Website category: camera
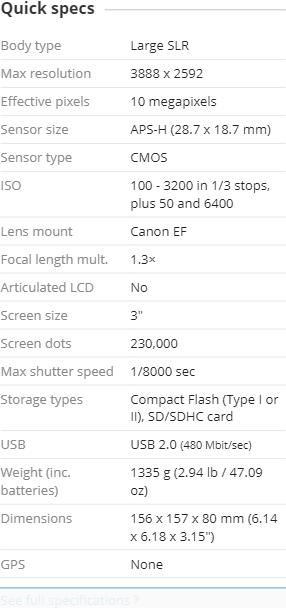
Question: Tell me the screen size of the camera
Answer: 3

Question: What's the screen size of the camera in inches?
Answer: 3

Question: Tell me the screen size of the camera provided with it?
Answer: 3

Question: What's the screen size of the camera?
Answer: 3

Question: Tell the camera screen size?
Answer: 3

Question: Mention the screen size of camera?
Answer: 3

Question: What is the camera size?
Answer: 3

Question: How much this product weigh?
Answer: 1335 g (2.94 lb / 47.09 oz )

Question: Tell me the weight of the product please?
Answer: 1335 g (2.94 lb / 47.09 oz )

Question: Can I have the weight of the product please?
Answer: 1335 g (2.94 lb / 47.09 oz )

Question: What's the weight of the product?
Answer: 1335 g (2.94 lb / 47.09 oz )

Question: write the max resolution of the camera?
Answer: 3888 x 2592

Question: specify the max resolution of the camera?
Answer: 3888 x 2592

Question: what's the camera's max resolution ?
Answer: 3888 x 2592

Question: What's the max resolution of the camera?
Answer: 3888 x 2592

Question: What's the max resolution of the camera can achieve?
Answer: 3888 x 2592

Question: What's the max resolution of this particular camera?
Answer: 3888 x 2592

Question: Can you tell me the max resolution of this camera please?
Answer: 3888 x 2592

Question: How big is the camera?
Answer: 156 x 157 x 80 mm (6.14 x 6.18 x 3.15 )

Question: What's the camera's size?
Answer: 156 x 157 x 80 mm (6.14 x 6.18 x 3.15 )

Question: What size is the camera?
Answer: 156 x 157 x 80 mm (6.14 x 6.18 x 3.15 )

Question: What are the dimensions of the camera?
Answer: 156 x 157 x 80 mm (6.14 x 6.18 x 3.15 )

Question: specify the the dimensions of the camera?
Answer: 156 x 157 x 80 mm (6.14 x 6.18 x 3.15 )

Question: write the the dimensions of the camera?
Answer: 156 x 157 x 80 mm (6.14 x 6.18 x 3.15 )

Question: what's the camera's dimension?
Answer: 156 x 157 x 80 mm (6.14 x 6.18 x 3.15 )